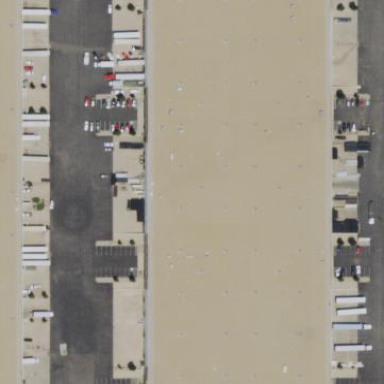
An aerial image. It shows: Warehouse building.